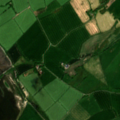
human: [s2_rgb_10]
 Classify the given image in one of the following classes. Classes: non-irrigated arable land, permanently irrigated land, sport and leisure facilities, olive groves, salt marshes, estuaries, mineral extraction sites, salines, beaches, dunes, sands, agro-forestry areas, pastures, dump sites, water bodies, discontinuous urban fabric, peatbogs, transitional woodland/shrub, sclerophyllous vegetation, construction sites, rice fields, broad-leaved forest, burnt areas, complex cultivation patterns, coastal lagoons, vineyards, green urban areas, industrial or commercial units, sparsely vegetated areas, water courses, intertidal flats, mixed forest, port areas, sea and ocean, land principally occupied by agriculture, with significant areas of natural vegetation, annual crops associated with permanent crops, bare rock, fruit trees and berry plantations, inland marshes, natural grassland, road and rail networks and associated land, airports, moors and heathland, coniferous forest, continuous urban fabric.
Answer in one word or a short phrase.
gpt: non-irrigated arable land, pastures, complex cultivation patterns, water bodies, sea and ocean